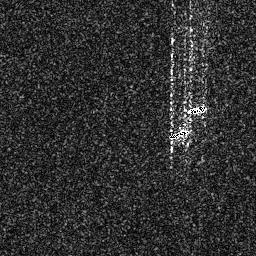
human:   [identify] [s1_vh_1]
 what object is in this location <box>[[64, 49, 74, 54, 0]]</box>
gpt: <ref>1 small ship at the center</ref>